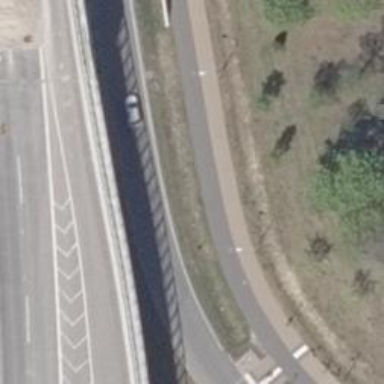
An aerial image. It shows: Asphalt path for cycling.